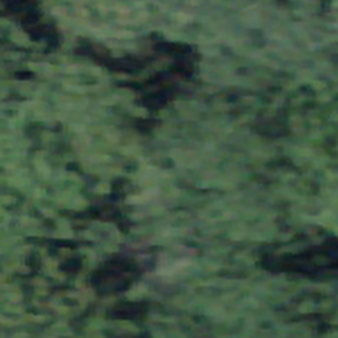
Label: other